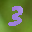
Label: 3